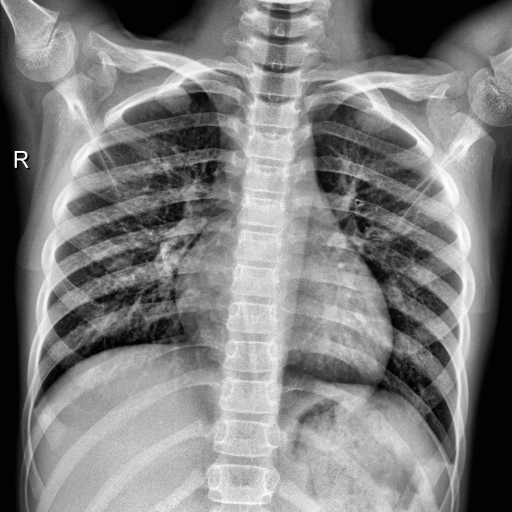
Finding: NORMAL